Question: I am trying to achieve color rating bar similar to the one in GsmArena website. I tried using divs as shown below.
'''
<div style="background-color: yellow;width: 150px;">
<div style="background-color: red;width: 40%; height: 15px;">
</div>
</div>
'''
Is there any other better way to design a rating bar? Any help is appreciated. Thanks in advance.
Edit:

How to place the inside div exactly in the center of the outer div as shown in the picture (Taken from gsmarena)?
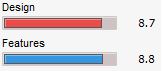
Answer: I would say what you have is good enough. <URL> does something very similar:
'''
<div id="progressbar" class="ui-progressbar ui-widget ui-widget-content ui-corner-all" role="progressbar" aria-valuemin="0" aria-valuemax="100" aria-valuenow="37">
<div class="ui-progressbar-value ui-widget-header ui-corner-left" style="width: 37%;"></div>
</div>
'''

Edit: If you want the 'exact' of what they have at gsmarena then here is css that imitates what they do (following @Pelshoff's advice with splitting out the css):
'''
<!DOCTYPE HTML PUBLIC "-//W3C//DTD HTML 4.01//EN" "http://www.w3.org/TR/html4/strict.dtd">
<html lang="en">
<head>
<meta http-equiv="Content-Type" content="text/html;charset=UTF-8">
<title></title>
<style type="text/css">
.graph {background-color: #d0c0c1; width: 150px; height:11px; padding:1px}
.graph>div {width: 100%; height:100%; border-width: 1px 0 0 1px; border-style: solid; border-color: #eedfdc #d0c0c1 #d0c0c1 #eedfdc;}
.bar {background-color: #e94949; width: 40%; height: 65%; border: 1px solid #475a69;}
.bar>div {height:80%; border-width: 1px 0 0 1px; border-style: solid; border-color: #ec9493 #e94949 #e94949 #ec9493;}
</style>
</head>
<body>
<div class="graph">
<div>
<div class="bar">
<div> </div>
</div>
</div>
</div>
</body>
</html>
'''
The above html produces this:

On gsmarena they use images, but this is done in pure css. You need the 4 divs instead of 2 for the 1px highlights.
This is all done using <URL> for firefox/chrome to sort the css.